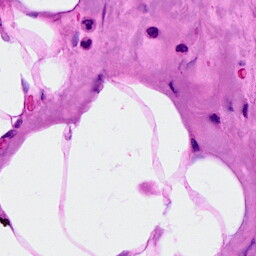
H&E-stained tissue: Breast